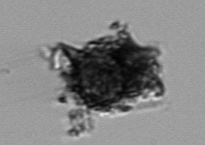
Label: Thalassiosira_TAG_external_detritus